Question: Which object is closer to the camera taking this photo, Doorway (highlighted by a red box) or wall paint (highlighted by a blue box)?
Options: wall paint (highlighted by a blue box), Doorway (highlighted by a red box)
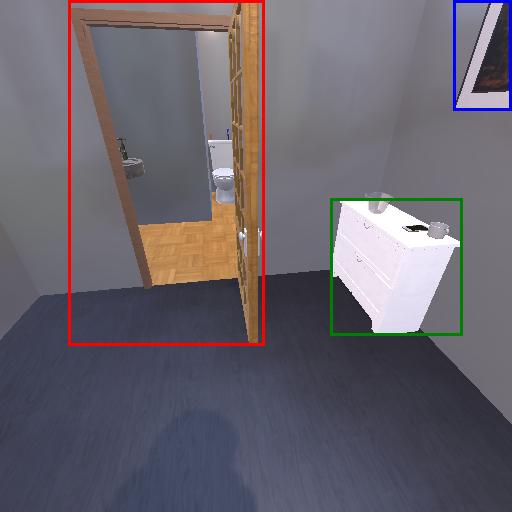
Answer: wall paint (highlighted by a blue box)